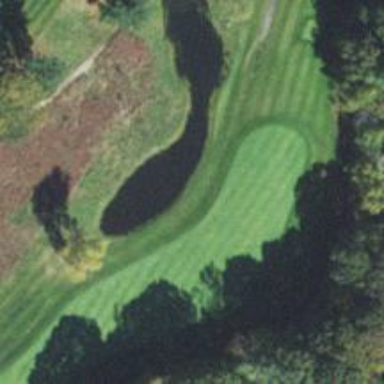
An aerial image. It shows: Golf hole.